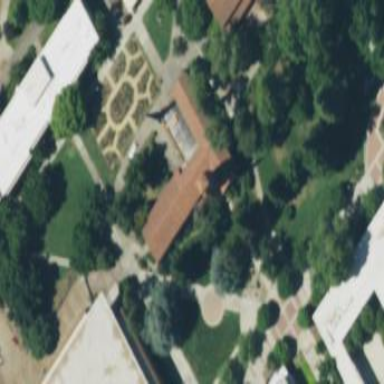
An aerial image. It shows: University building.